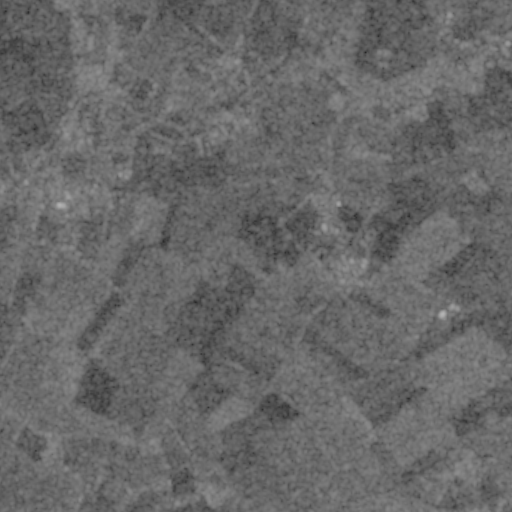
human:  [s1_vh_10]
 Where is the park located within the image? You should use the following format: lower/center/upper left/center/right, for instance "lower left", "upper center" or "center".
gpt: The park is located in the center of the image.
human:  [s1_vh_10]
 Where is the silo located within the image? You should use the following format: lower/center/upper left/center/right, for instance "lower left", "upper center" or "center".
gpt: The silo is located in the center right of the image.
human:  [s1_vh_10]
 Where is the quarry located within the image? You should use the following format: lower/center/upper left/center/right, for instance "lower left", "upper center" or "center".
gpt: There is no quarry in the image.

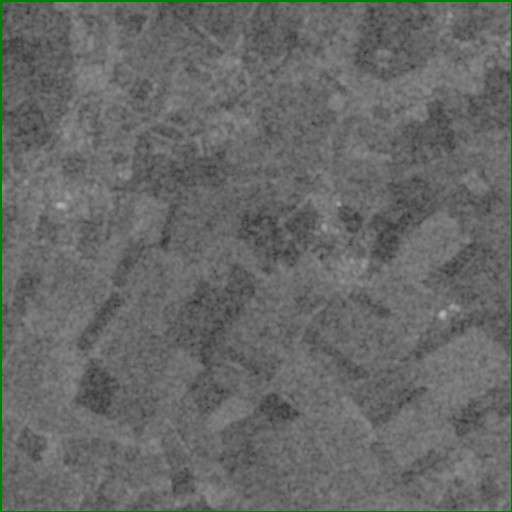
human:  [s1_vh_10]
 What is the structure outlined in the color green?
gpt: The structure outlined in green is a crop field.
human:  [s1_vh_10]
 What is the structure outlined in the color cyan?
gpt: There is no cyan outline.